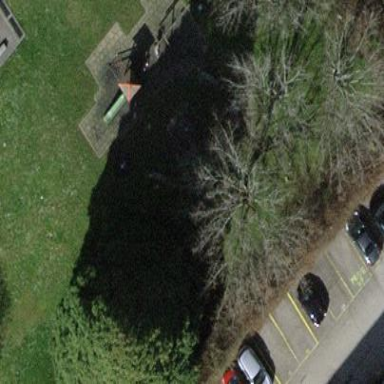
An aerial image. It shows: Playground area for leisure activities on the land.